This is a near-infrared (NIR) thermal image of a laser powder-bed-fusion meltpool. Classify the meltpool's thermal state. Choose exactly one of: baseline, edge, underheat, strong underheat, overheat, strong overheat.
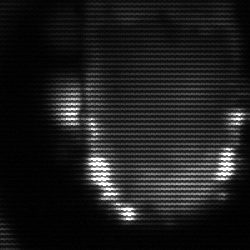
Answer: baseline